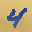
Label: 4